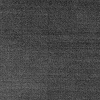
Atmospheric dust classification: dusty